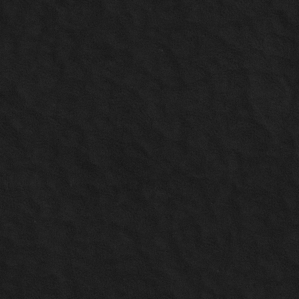
Label: non_frost